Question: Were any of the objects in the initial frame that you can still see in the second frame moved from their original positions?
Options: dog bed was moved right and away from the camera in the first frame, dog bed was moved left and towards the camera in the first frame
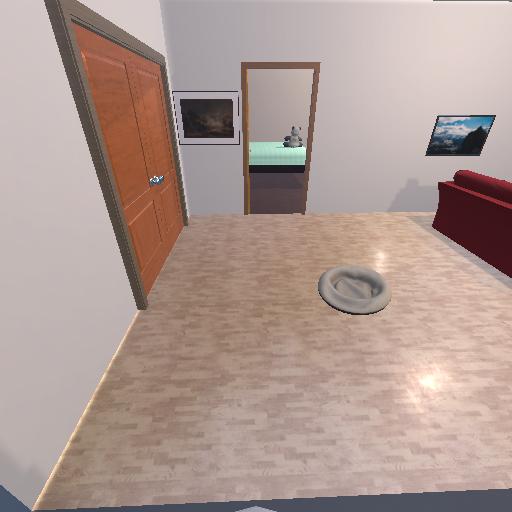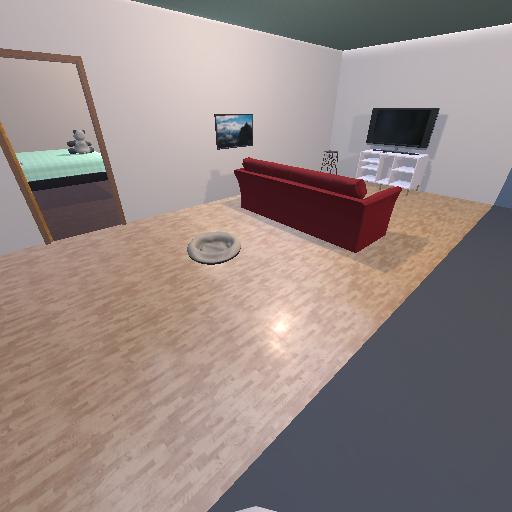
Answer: dog bed was moved right and away from the camera in the first frame